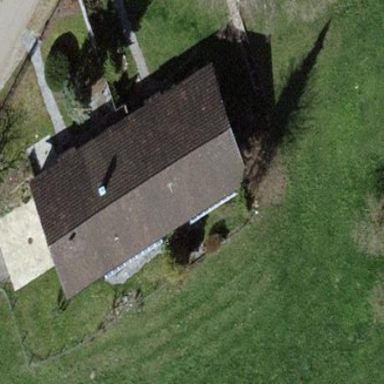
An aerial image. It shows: Simple house.